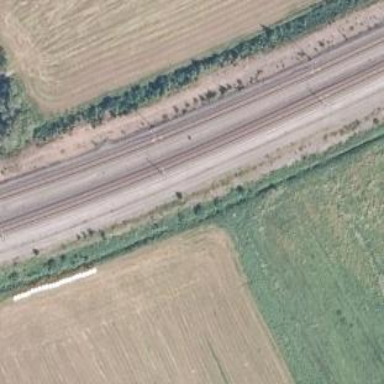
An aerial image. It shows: Railway with continuous electrified contact line.